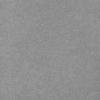
Label: dusty